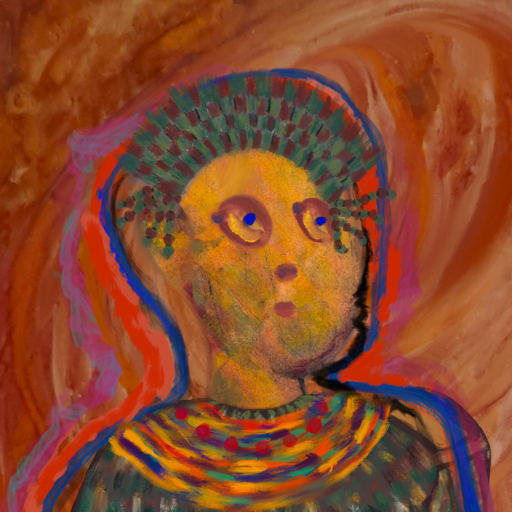
Background: Pious_Lady, Head And Neck Side: Gypsy_Mother, Face Side: Mother_And_Son_Son, Bust: After_Raid, Hair Side: Experience, Head Accessory: After_Raid_Crown, Second Necklace: An_Impression_2, Necklace: Irani_3, Baby: Blank